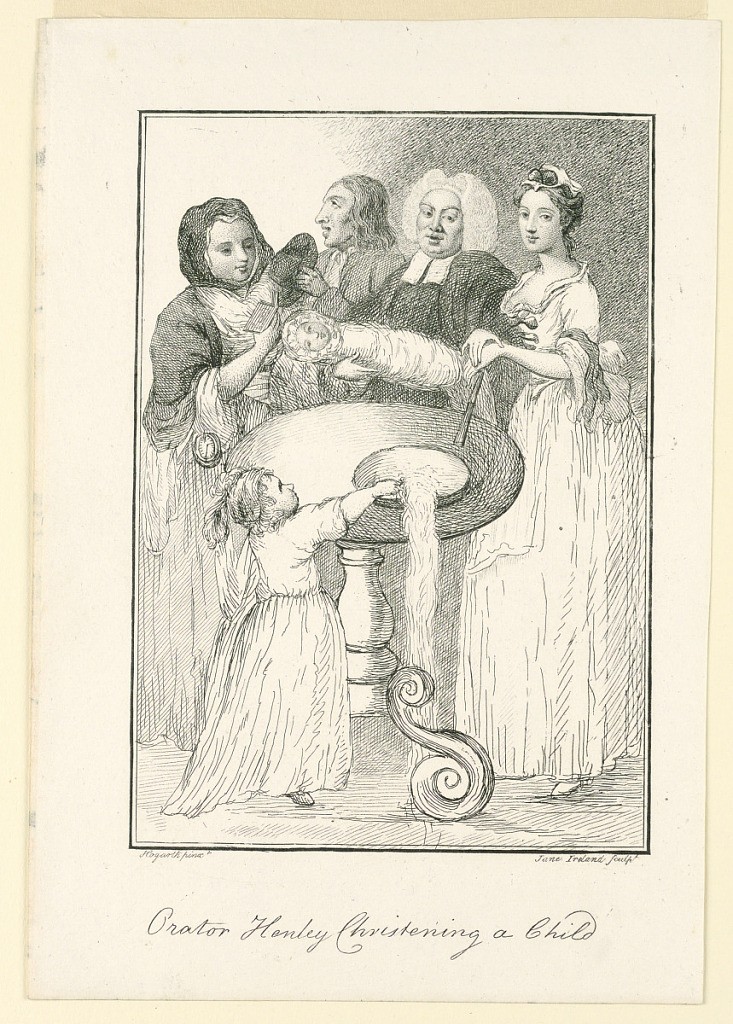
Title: Orator Henley Christening a Child
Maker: Jane Ireland, British
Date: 1786-1794
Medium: Etching on paper
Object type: Print
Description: A christening scene around a small round table. Four young persons-two men and two women-are standing behind the table. The pastor holds the child. A small girl in front of the table spills the water from the holy-water basin.